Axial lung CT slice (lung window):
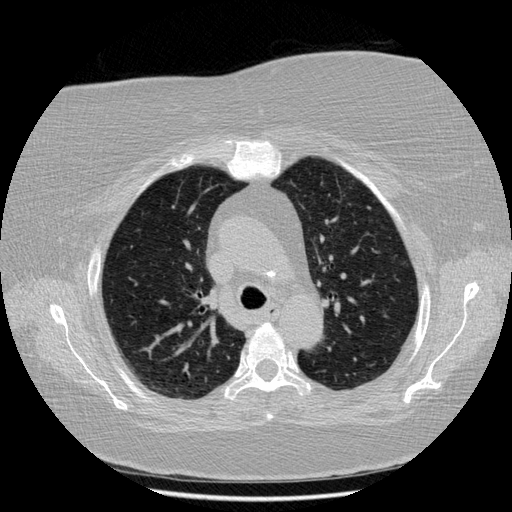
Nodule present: yes
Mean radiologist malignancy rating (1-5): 3